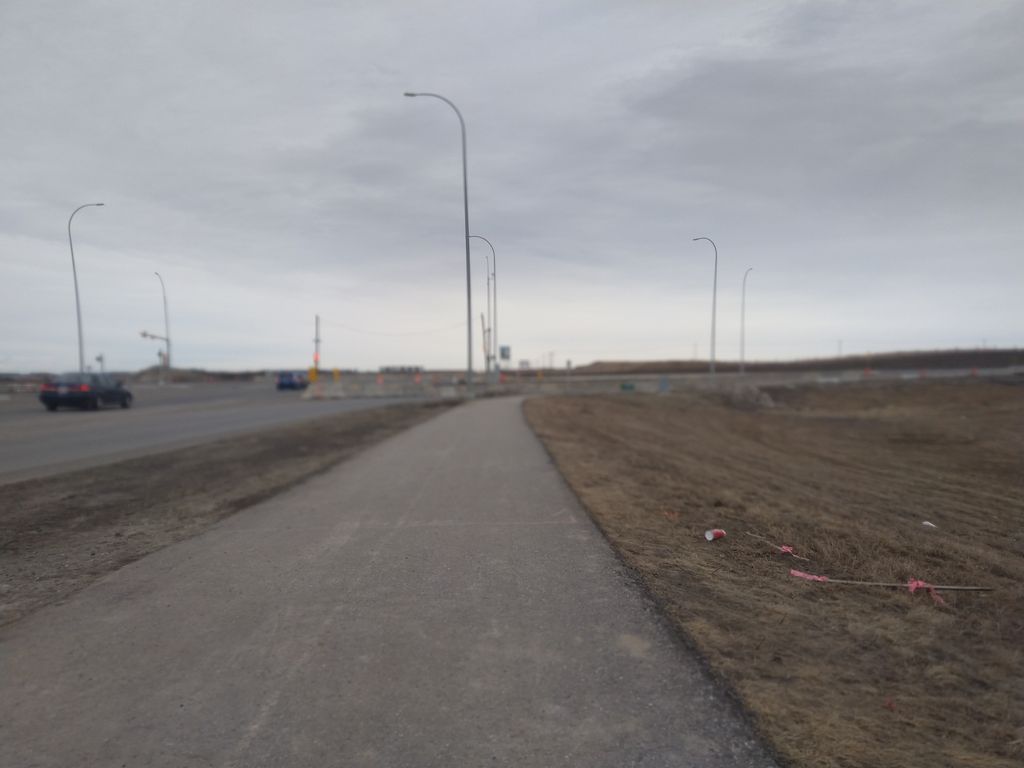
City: calgary